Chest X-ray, AP view. Patient: 57 years old, sex M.
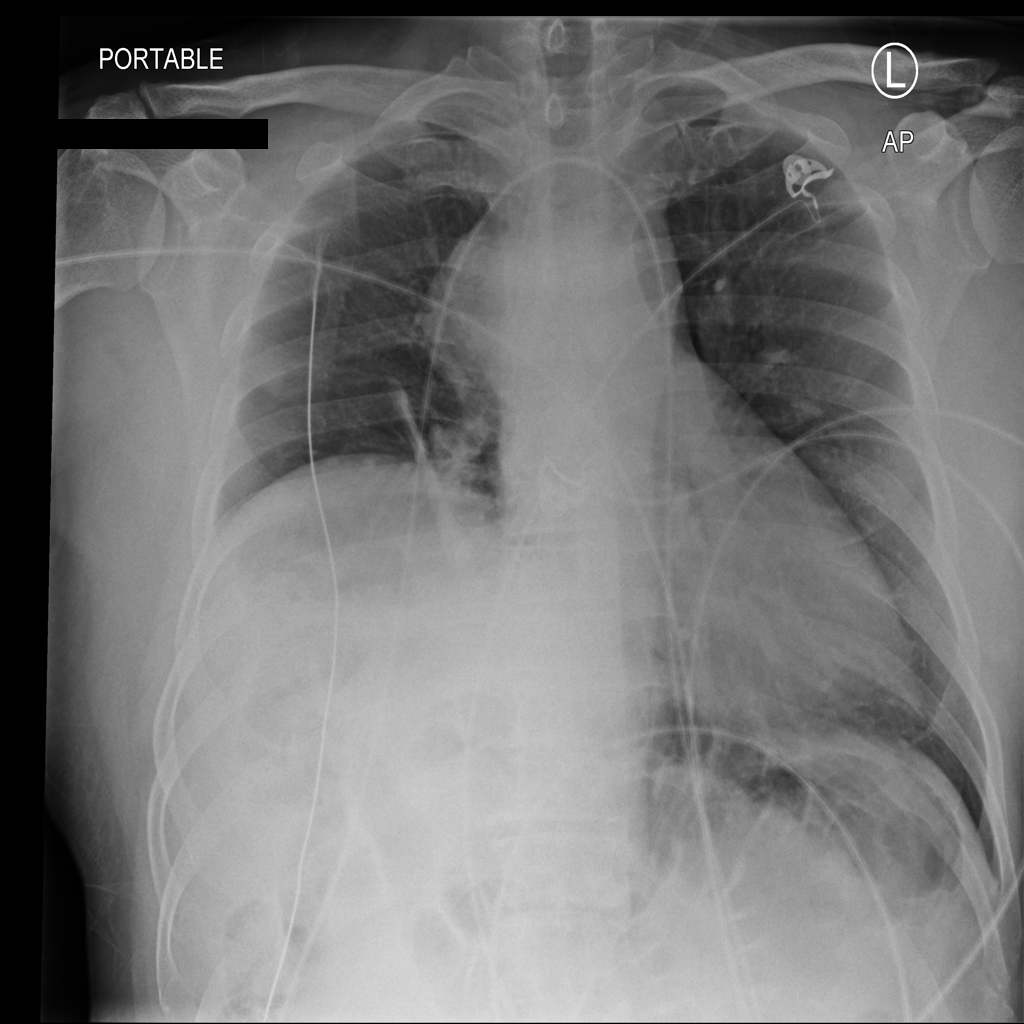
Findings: Atelectasis, Mass